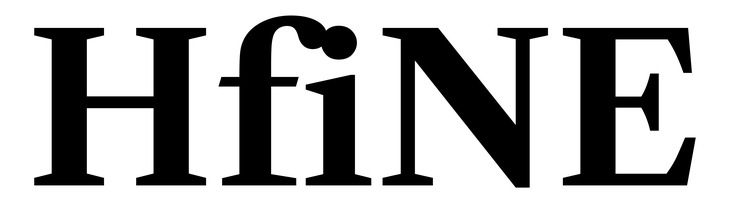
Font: LibreCaslonText_Bold